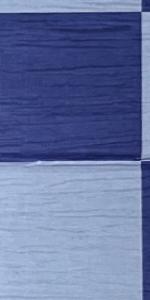
Label: Empty